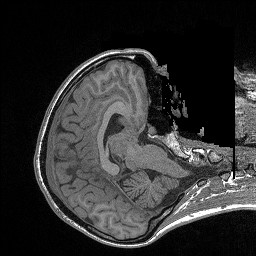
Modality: FLASH
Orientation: axial
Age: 25
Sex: female